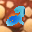
Label: 2